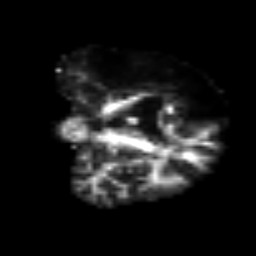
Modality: FA
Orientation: coronal
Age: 46
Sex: male
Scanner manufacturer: siemens
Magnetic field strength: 3 T
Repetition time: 3.2 s
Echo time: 0.081 s